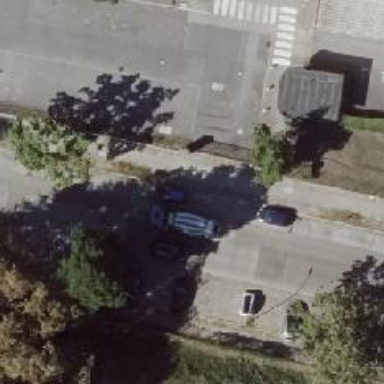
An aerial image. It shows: Tertiary road with asphalt surface and separate sidewalk.